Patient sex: M
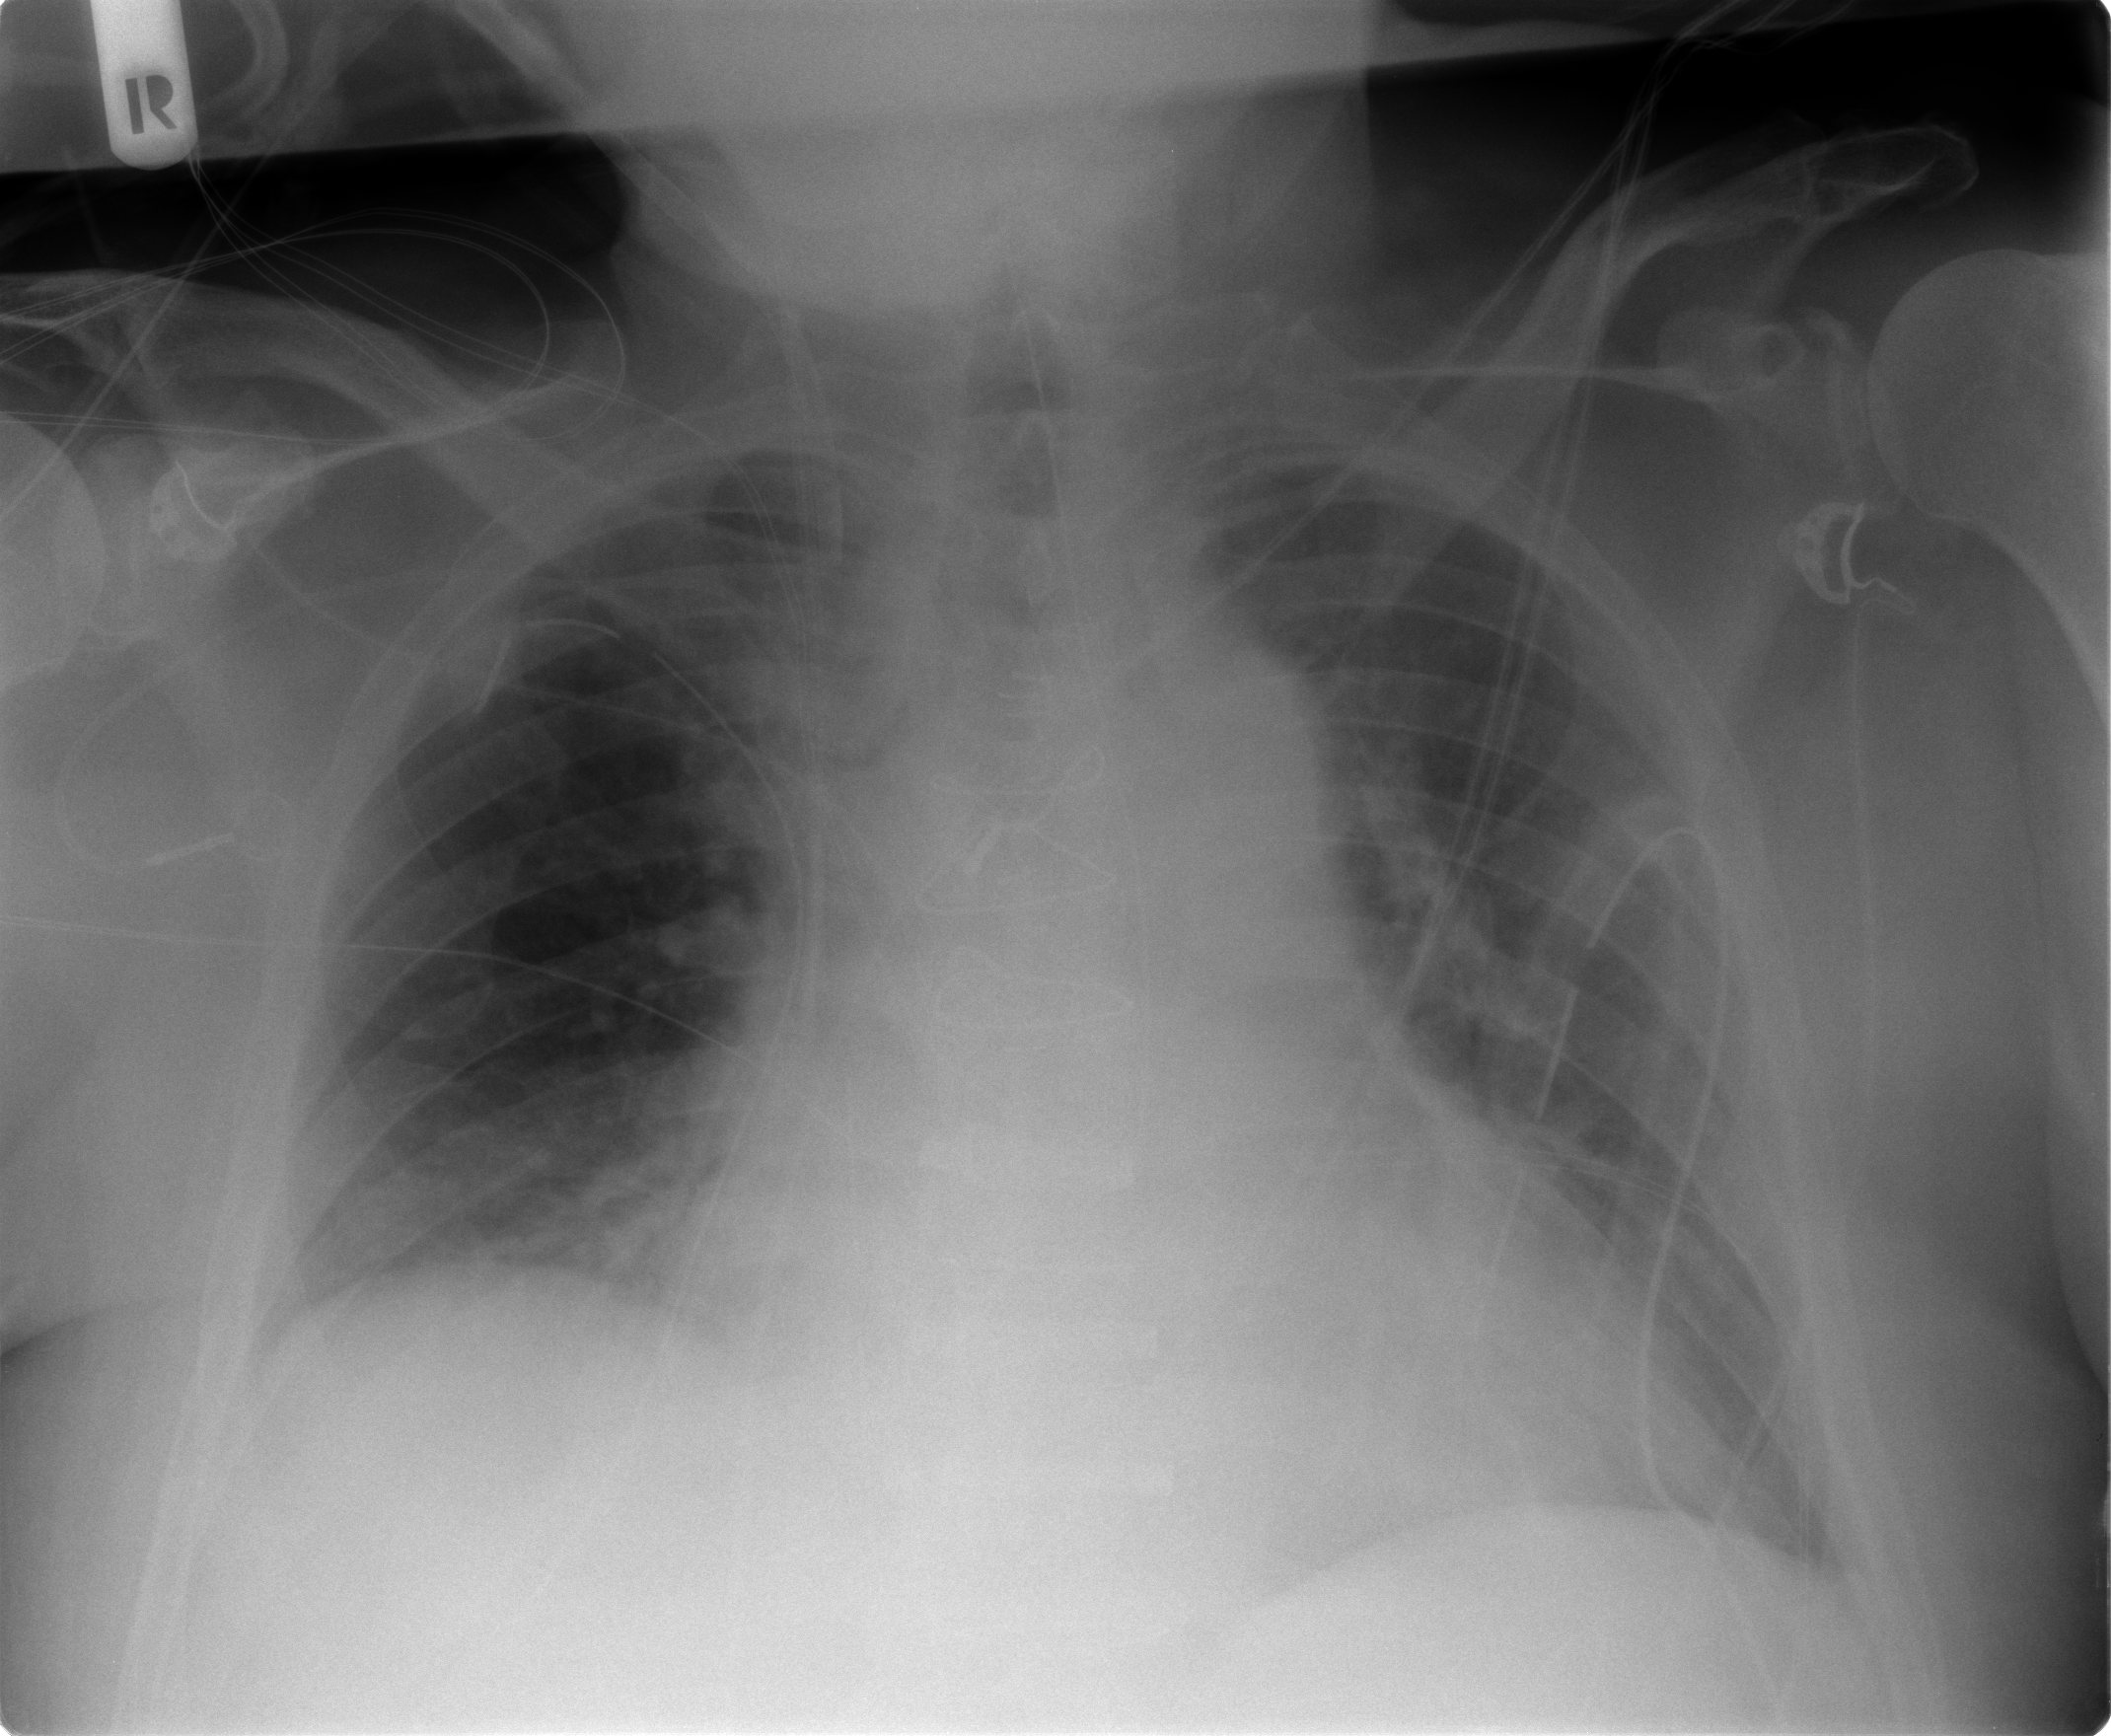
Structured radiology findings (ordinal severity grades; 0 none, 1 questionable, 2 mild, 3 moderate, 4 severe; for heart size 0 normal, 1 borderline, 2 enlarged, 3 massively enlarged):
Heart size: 2
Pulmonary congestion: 2
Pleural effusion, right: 0
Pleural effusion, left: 1
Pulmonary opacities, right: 0
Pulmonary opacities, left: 1
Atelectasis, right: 2
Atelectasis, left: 2